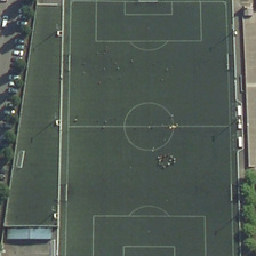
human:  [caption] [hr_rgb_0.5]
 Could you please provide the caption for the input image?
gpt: There is a tree line between the football field with people on it and a parking lot with two lines of cars parked.

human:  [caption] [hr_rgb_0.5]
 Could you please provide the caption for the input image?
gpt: There are two rows of cars parked on the football field outside the playground.

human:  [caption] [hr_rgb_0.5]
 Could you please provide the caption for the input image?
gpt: People are playing in this soccer field with two rows of cars outside the playground.

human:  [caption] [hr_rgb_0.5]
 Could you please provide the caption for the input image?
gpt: There are a line of people and a line of trees between the parking lot of the soccer field and parking car.

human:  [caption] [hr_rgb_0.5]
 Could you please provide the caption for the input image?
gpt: There is a row of trees between the football field and the parking lot. There are two rows of cars in the parking lot.